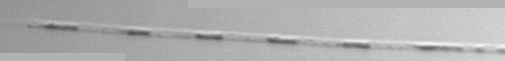
Label: Leptocylindrus